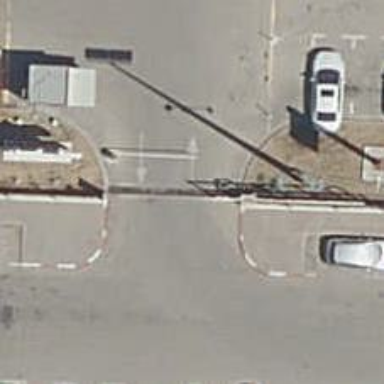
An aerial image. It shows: Entrance with barrier.